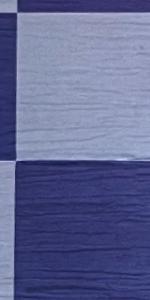
Label: Empty